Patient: sex F, age 57
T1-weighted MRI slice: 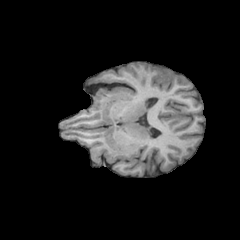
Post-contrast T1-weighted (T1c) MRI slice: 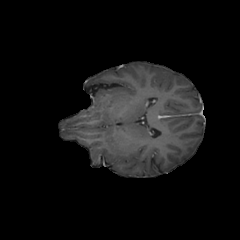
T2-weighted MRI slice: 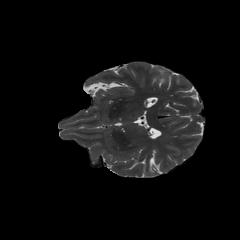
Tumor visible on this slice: no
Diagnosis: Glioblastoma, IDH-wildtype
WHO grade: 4